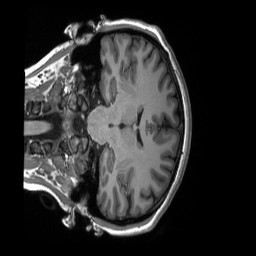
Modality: T1w
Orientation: coronal
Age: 19
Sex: female
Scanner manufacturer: siemens
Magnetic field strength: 3 T
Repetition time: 2.3 s
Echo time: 0.00298 s